Field crop: maize
Growth stage: 2
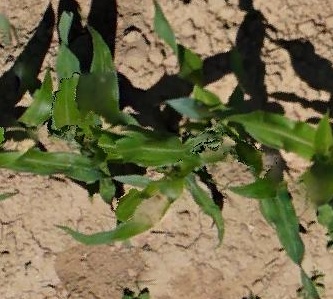
Species: maize